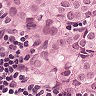
Metastatic tissue present: yes